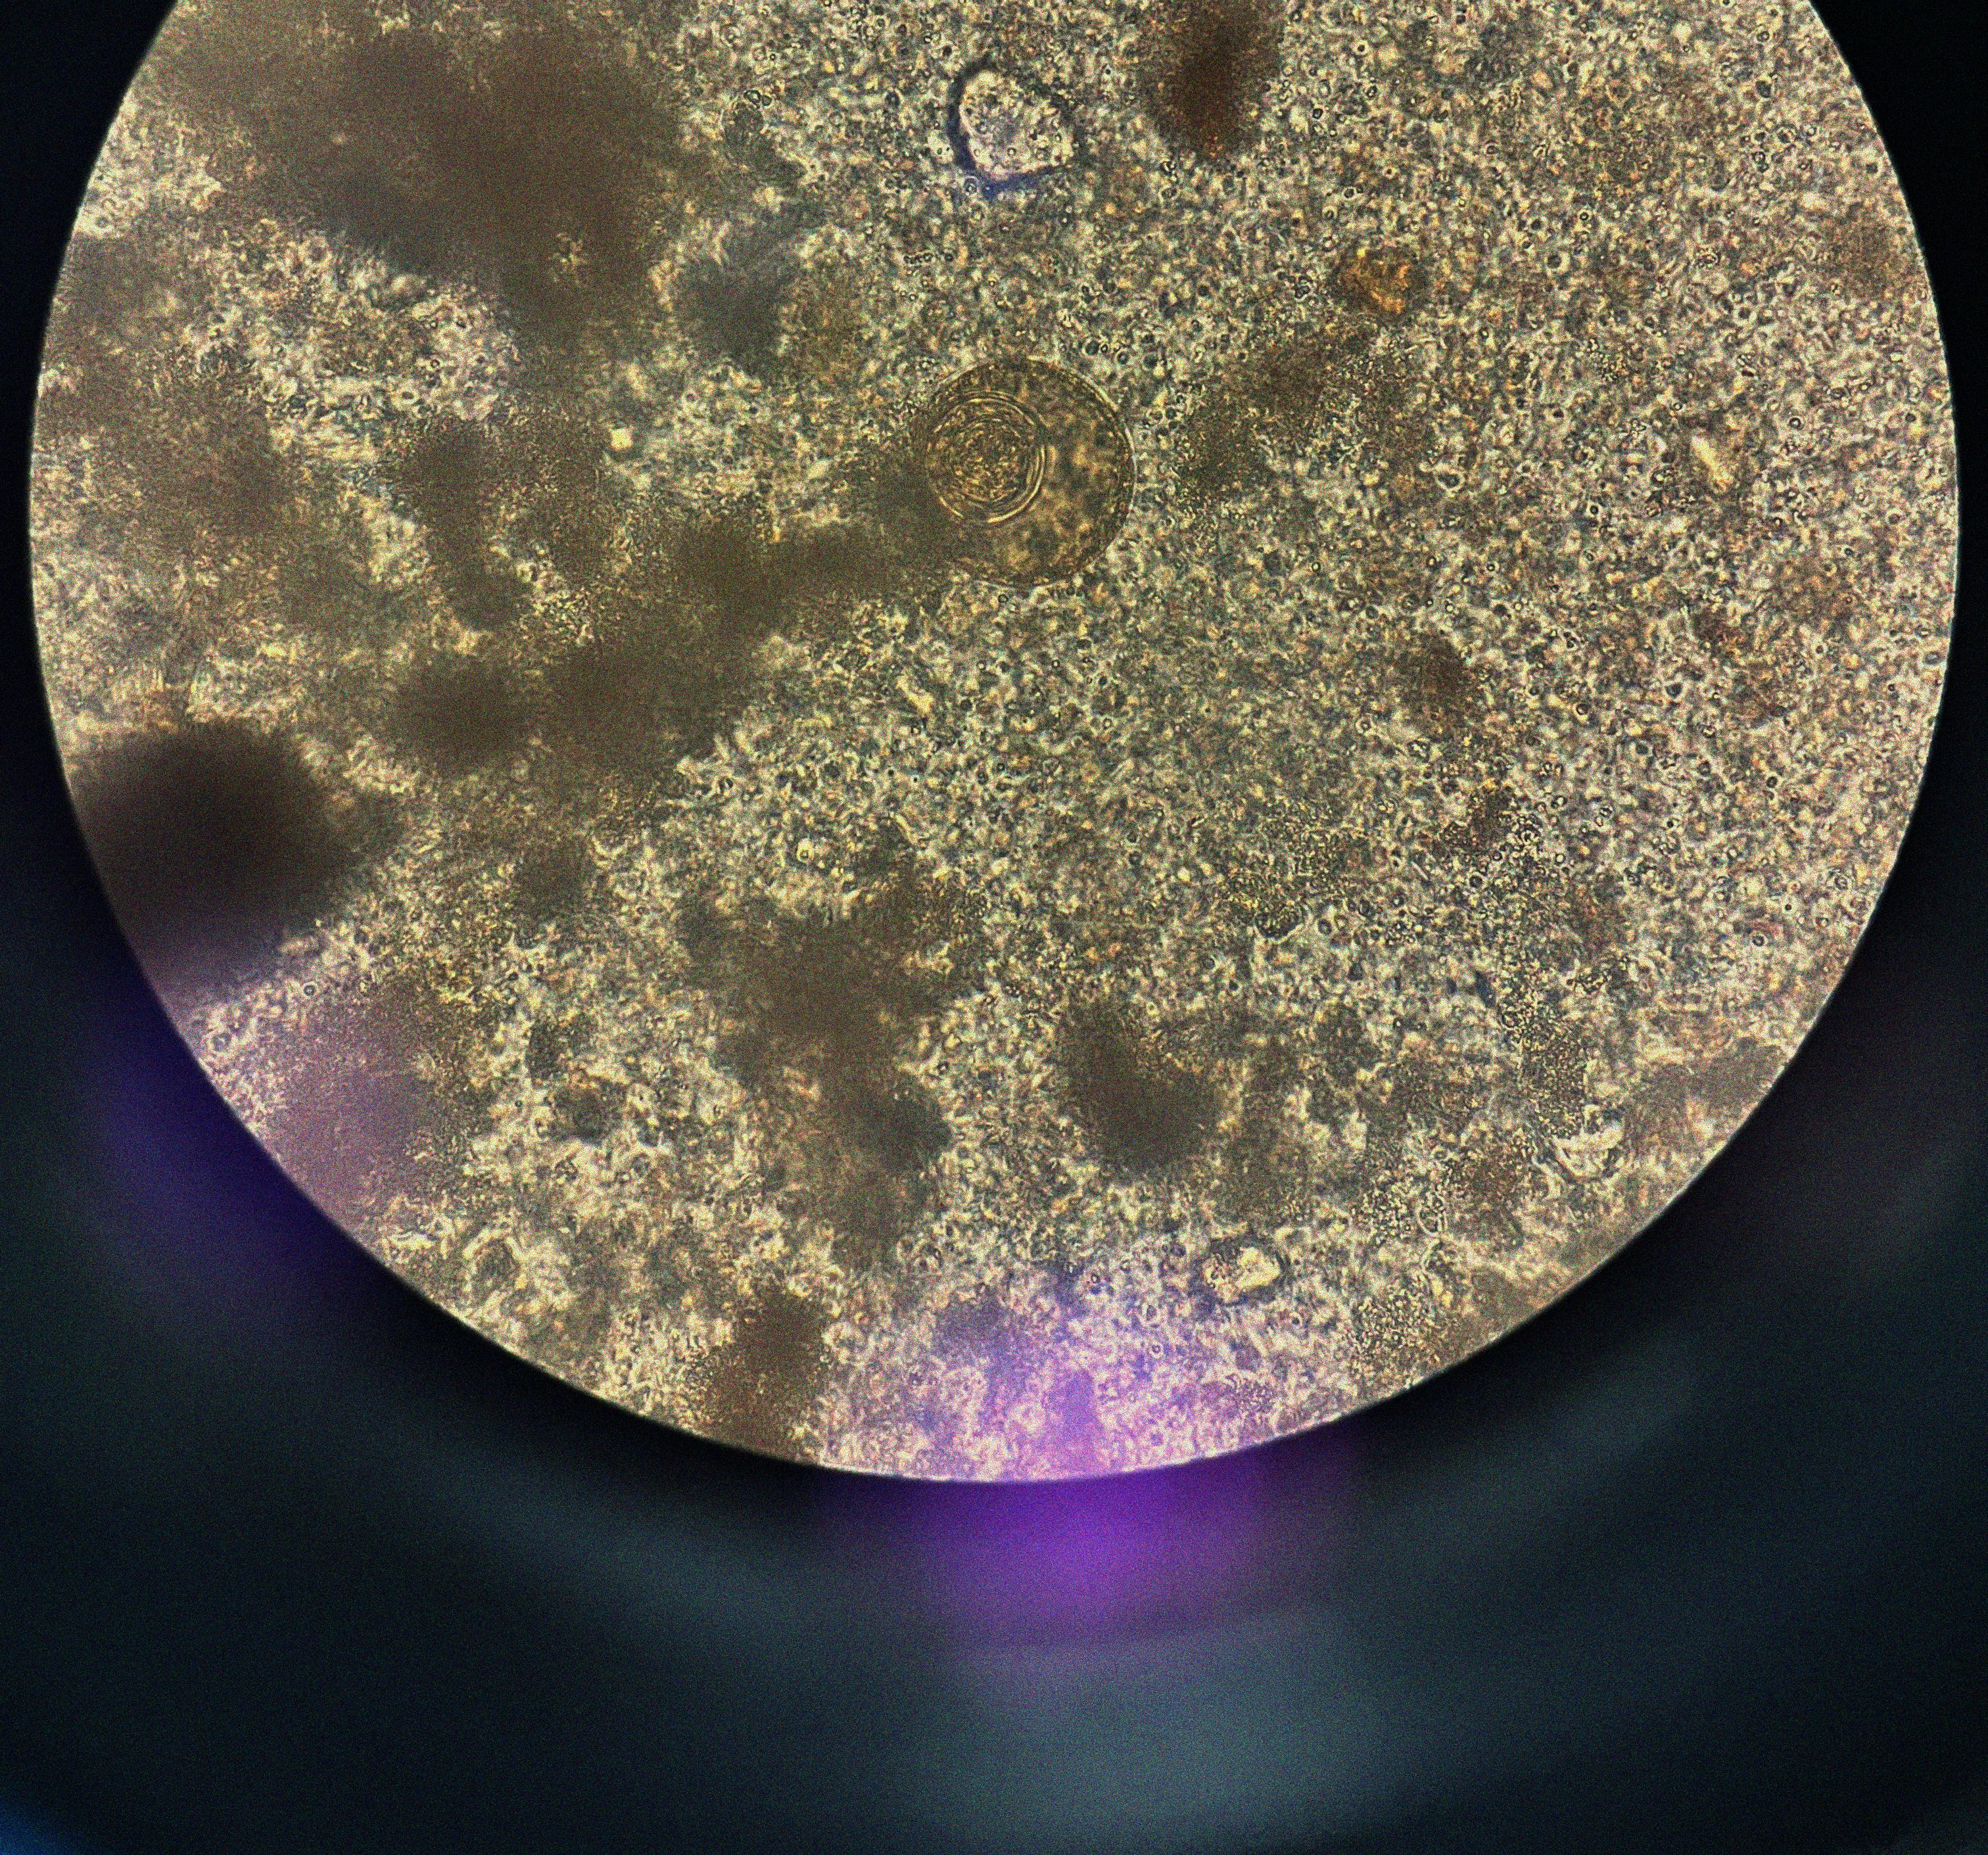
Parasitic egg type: Hymenolepis diminuta